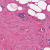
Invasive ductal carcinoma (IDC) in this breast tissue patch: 0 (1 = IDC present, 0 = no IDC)